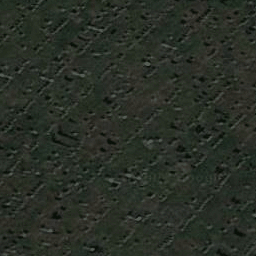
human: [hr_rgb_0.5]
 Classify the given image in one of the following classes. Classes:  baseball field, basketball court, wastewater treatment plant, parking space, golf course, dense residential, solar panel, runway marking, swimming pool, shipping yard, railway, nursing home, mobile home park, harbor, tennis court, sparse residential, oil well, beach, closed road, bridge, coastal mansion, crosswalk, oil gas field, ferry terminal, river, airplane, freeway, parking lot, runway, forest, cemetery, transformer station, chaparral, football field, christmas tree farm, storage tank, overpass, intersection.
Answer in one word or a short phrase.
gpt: cemetery